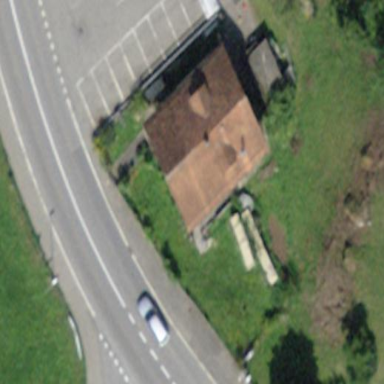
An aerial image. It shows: Simple house.